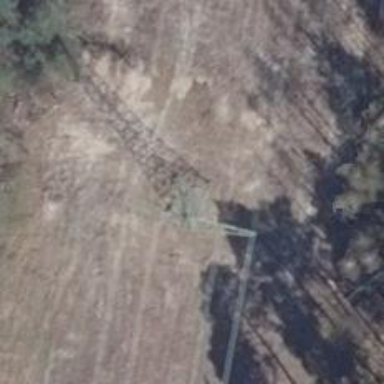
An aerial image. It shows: Power tower.